Current action and preconditions to check: trajectory_clear

Your task: For each precondition in the list above, predict whether it will hold at this action.

Consider the current scene as observed from the mobile robot's camera, and analyze the predicted future states of all dynamic agents (e.g., people, animals, vehicles, or any moving entities) within the NEXT SECOND.

IMPORTANT: Only answer "very likely" if you are absolutely certain—based on strong, clear evidence—that a dynamic agent will violate the precondition in the predicted future state. Do NOT answer "very likely" for unlikely, ambiguous, or low-probability risks.

Ask yourself for each precondition: Is there a high probability, with clear and convincing evidence, that the predicted future states of any dynamic agent will interfere with the predicted future state of the currently executing action within the NEXT SECOND, causing that precondition to fail?

Assess the risk level based on these predictions. Use "likely" or "very likely" if motions create a clear risk of interference.

Use "neutral" or "improbable" if agents are nearby but their predicted paths are clearly diverging or non-conflicting.

Failure Risk Categories: "very improbable", "improbable", "neutral", "likely", "very likely"

Answer Format: Output ONLY the probability_of_failure value from these categories: "very improbable", "improbable", "neutral", "likely", "very likely"

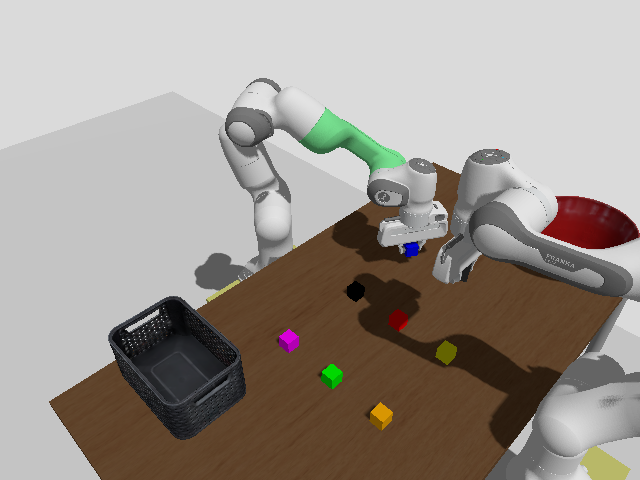

Answer: very improbable